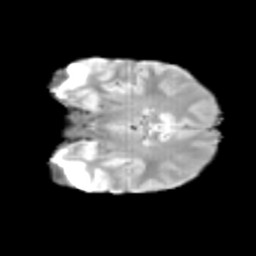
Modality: T2w
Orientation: coronal
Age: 12
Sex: male
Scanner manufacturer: siemens
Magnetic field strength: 3 T
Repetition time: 3.8 s
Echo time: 0.07 s